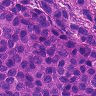
Metastatic tissue present: yes